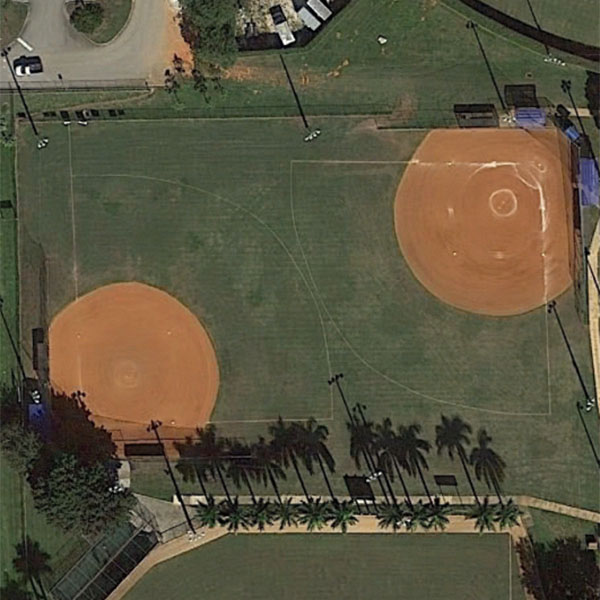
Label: BaseballField